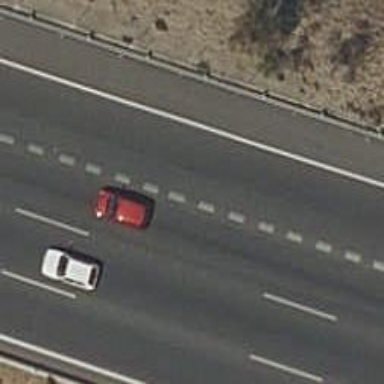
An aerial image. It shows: Motorway.